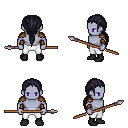
a pixel art fantasy rpg character, male body template, dark elf, purple skin, leather shoulder armor, white pants, raven ponytail hairstyle, leather bracers, black shoes, spear, four views (front, back, left, right), 2x2 character sprite sheet, small pixel art, hard edges, no anti-aliasing